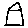
Label: house